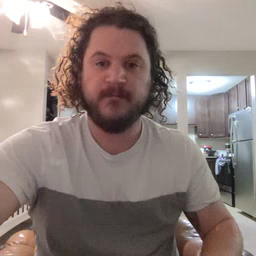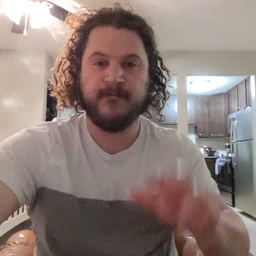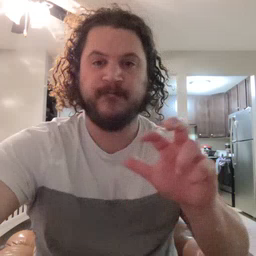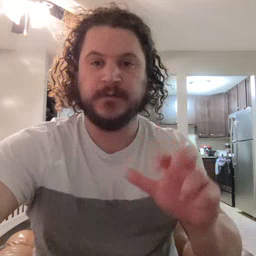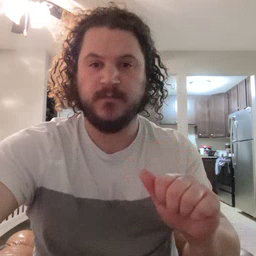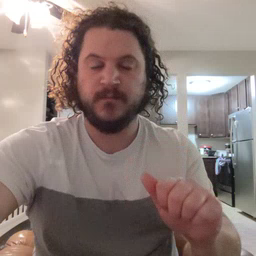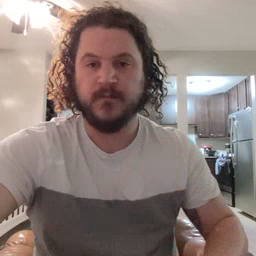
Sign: pizza